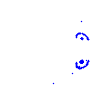
Particle: electron